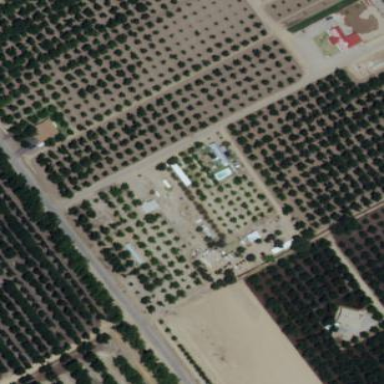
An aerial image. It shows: Orchard.